Field crop: maize
Growth stage: 2
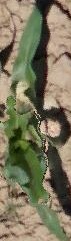
Species: maize